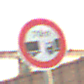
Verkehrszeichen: VerbotUnterschreitenMindestabstand
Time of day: SunriseSunset
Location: Outdoor (Suburban)
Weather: PartlyCloudy
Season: NotSpecified
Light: Natural